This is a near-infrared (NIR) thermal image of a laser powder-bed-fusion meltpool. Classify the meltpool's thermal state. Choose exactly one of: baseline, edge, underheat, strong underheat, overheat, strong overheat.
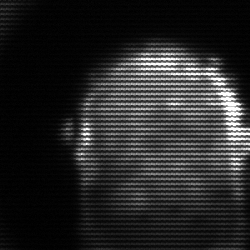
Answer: baseline